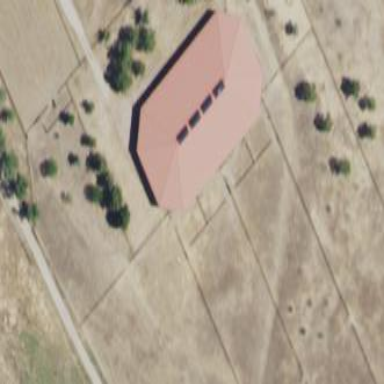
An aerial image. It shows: Stable.